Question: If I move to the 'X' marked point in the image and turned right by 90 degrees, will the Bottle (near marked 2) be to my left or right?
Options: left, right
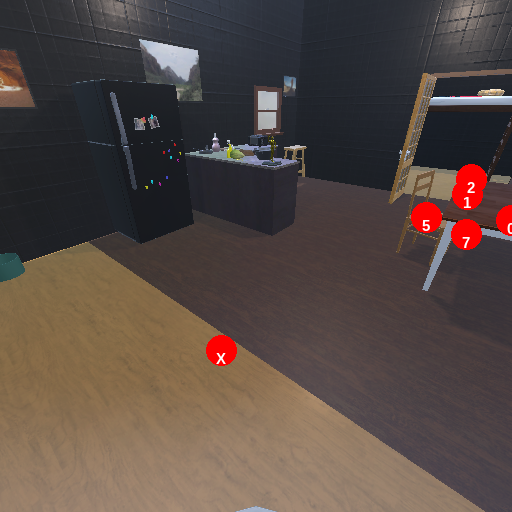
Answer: left